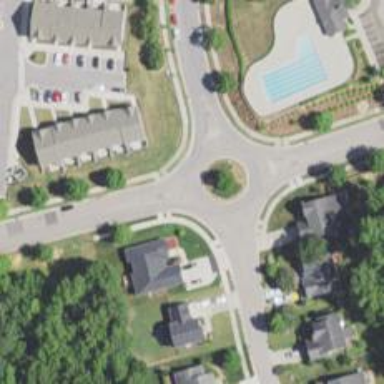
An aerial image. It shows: Roundabout on residential road.